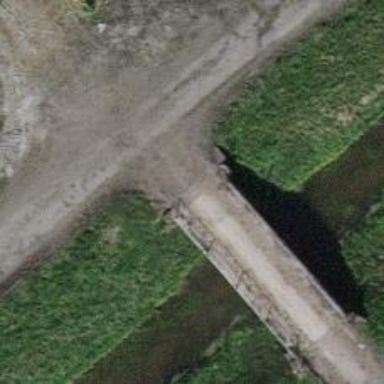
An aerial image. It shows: Concrete track on bridge with top-grade surface.